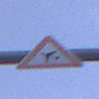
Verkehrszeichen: FlugbetriebRechts
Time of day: SunriseSunset
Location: Outdoor (Suburban)
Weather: PartlyCloudy
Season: NotSpecified
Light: Natural